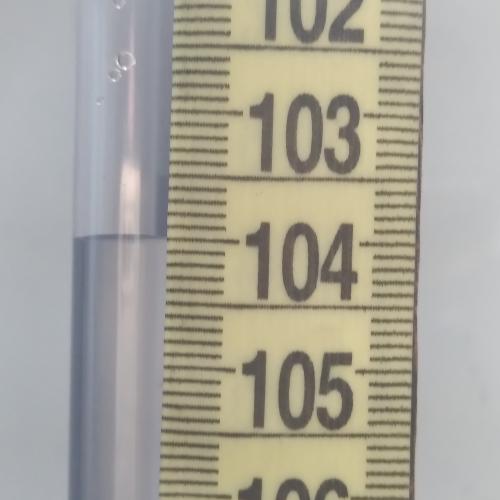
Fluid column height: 104.0 cm